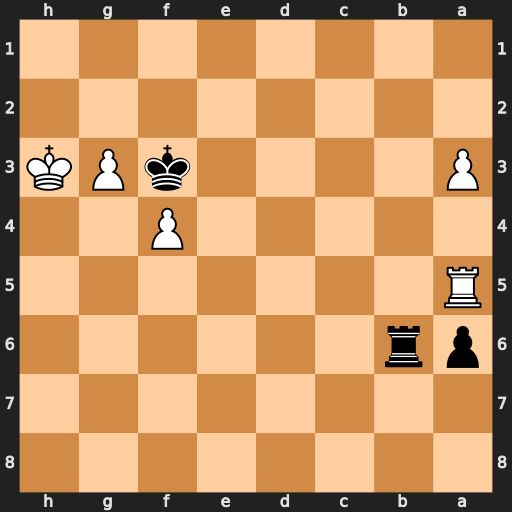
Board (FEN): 8/8/pr6/R7/5P2/P4kPK/8/8
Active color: b
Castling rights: -
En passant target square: -
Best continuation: Rh6+ Rh5 Rxh5#